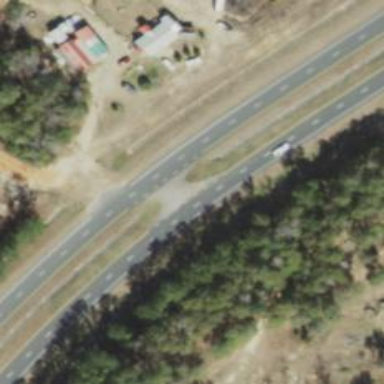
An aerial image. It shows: Primary link highway.